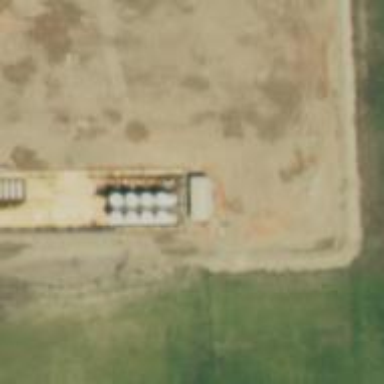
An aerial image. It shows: Storage tank that is man-made.